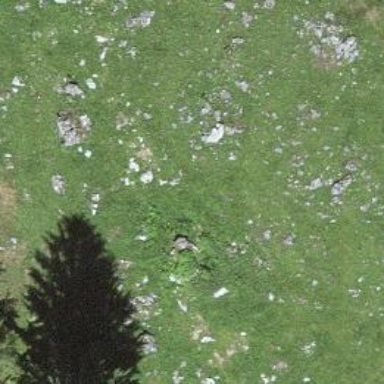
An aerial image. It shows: Needle-leaved tree in natural setting.